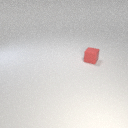
small red rubber cube